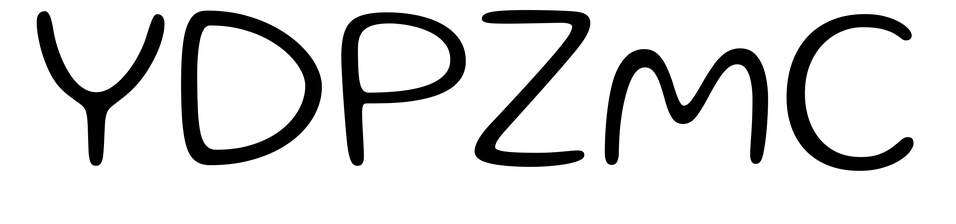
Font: Gluten_ExtraLight